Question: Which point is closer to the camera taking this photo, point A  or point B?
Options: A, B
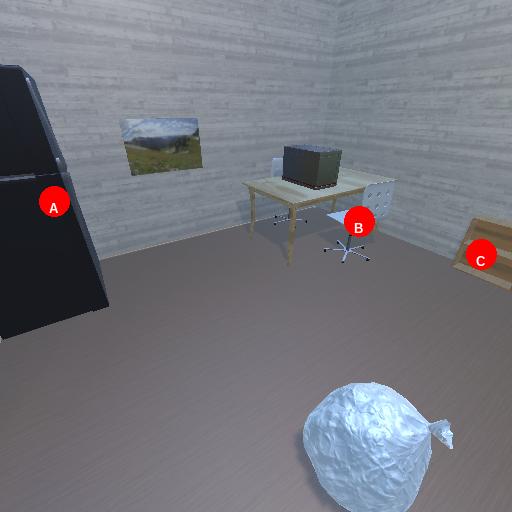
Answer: A